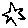
Label: star